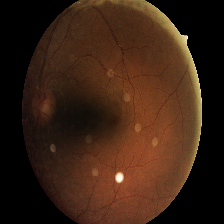
Diabetic retinopathy grade: Moderate